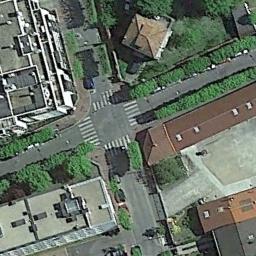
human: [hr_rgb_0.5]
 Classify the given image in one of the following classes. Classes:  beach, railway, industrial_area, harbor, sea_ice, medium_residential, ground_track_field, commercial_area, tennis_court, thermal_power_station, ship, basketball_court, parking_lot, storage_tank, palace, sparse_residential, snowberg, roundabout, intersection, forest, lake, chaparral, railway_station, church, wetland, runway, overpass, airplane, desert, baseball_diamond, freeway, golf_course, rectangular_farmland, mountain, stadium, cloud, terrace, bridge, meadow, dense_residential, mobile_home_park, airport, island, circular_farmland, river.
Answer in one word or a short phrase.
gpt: intersection